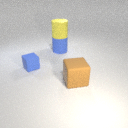
small blue rubber cube behind large brown rubber cube